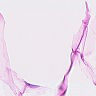
Metastatic tissue present: no